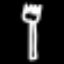
Label: fork